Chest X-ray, PA view. Patient: 37 years old, sex M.
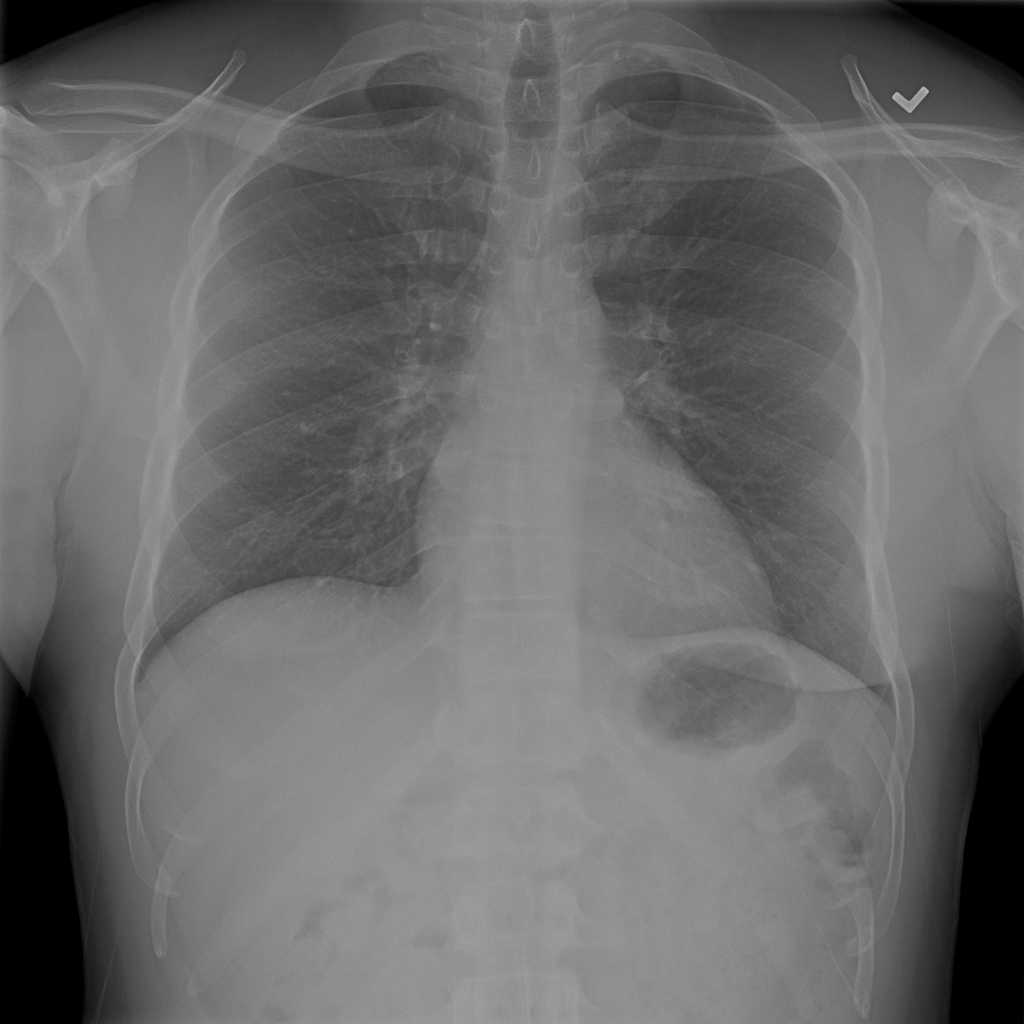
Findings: No Finding